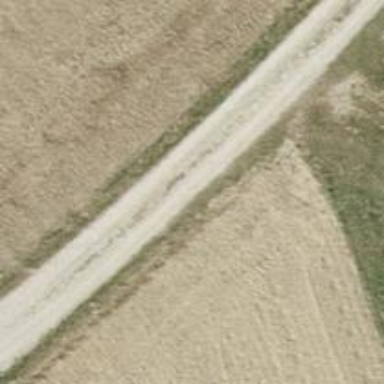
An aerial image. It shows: Gravel track with grade2 tracktype.